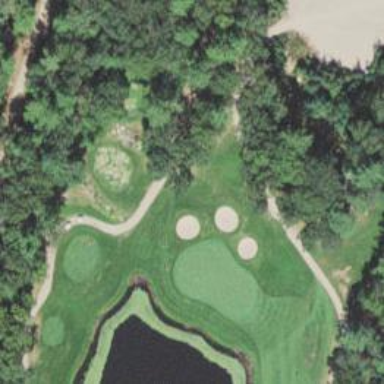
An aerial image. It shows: Path designated for golf carts.